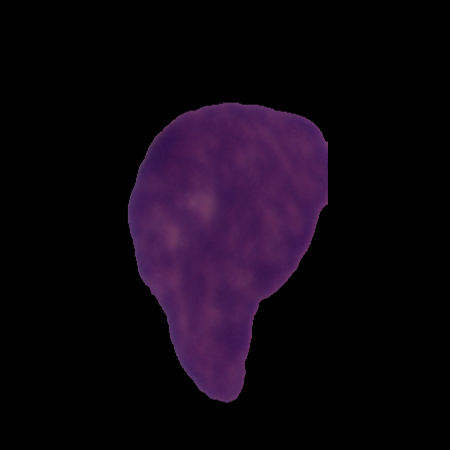
Label: cancer